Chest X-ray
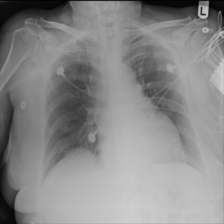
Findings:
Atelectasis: negative
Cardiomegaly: negative
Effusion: negative
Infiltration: negative
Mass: negative
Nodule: negative
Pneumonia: negative
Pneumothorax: negative
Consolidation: negative
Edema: negative
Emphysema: negative
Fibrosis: negative
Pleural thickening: negative
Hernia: negative